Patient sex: M
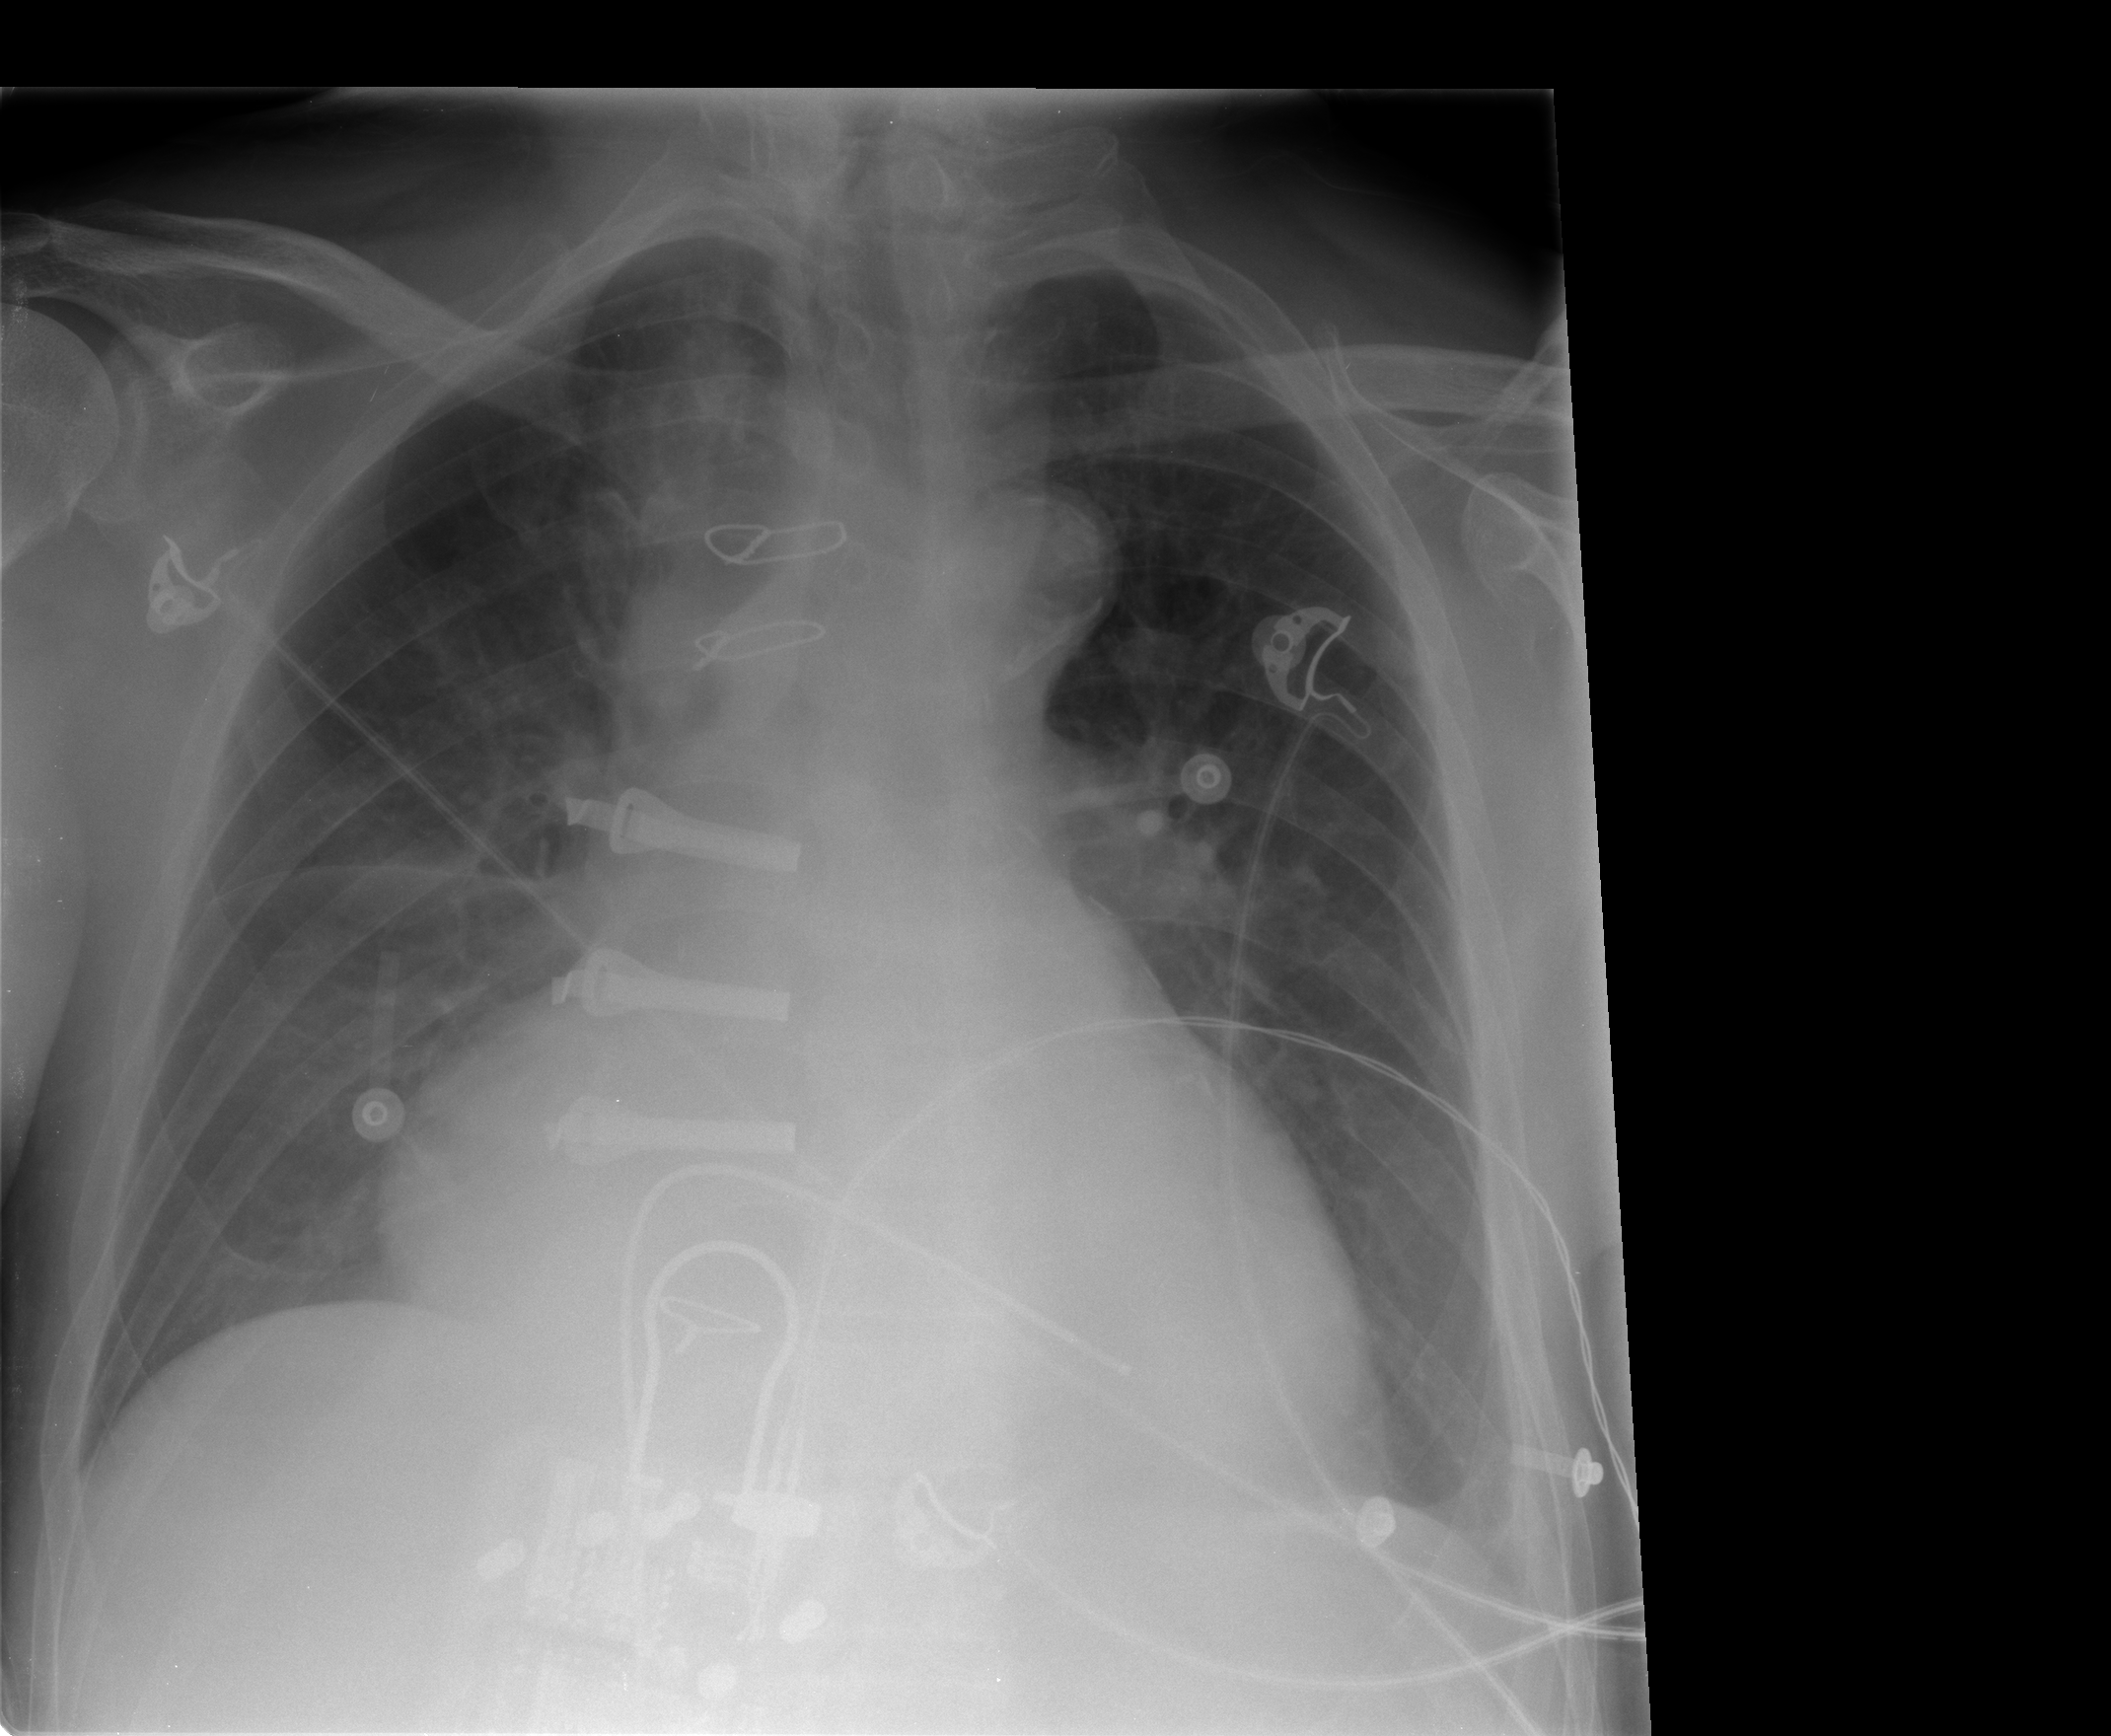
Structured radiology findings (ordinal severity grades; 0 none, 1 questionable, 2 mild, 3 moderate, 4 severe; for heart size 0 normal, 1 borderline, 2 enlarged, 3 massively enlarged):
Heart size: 2
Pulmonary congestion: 0
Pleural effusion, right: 1
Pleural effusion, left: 0
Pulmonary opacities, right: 1
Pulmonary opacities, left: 0
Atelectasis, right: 2
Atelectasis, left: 0